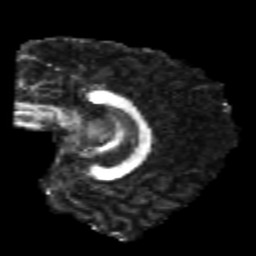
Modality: FA
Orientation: sagittal
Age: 25
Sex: male
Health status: healthy
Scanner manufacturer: philips
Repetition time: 7.477 s
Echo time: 0.08753 s